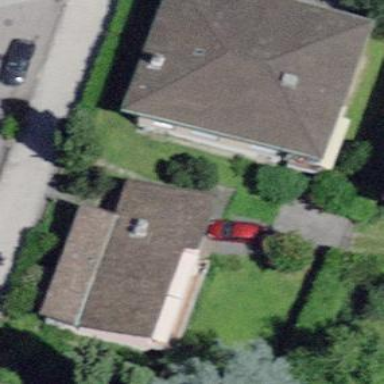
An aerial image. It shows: Building with hipped roof shape.